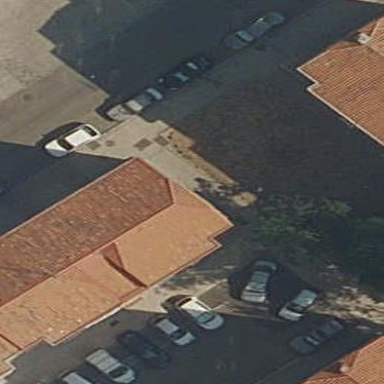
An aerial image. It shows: View of apartment building.